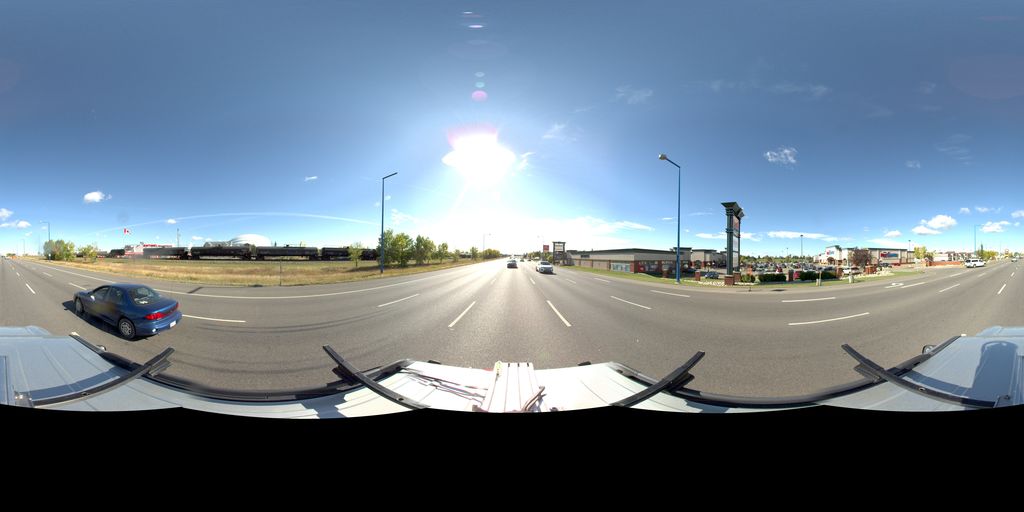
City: edmonton